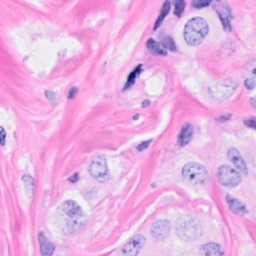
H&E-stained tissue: Breast